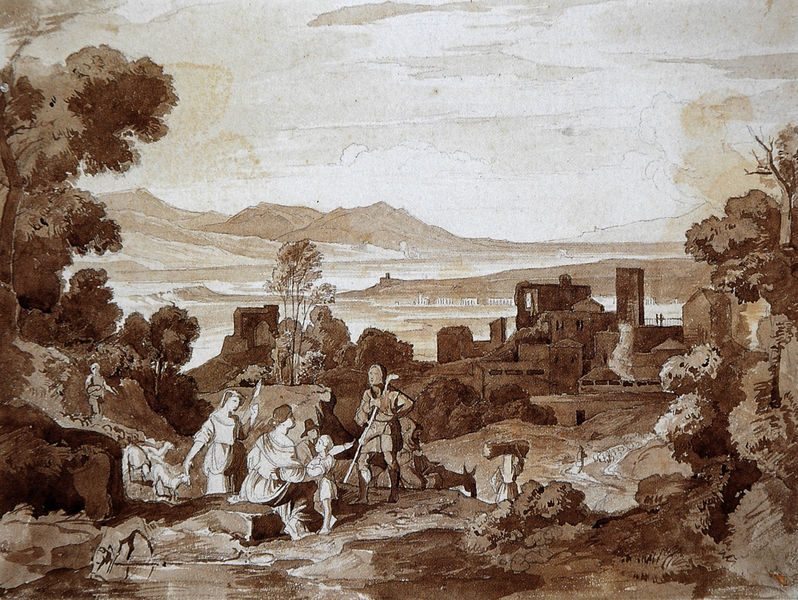
Titel: Olevano mit Blick auf die Campagna
Künstler: Joseph Anton Koch
Standort: Hamburg
Institution: Hamburger Kunsthalle, Kupferstichkabinett
Schlagwörter: baum, berg, dunkel, feder, felsen, gestein, gruppe, himmel, mann, meer, schatten, wasser, weiß, wolken, aquarell, bäume, fluss, frauen, landschaft, menschen, ocker, see, sitzen, stadt, teich, ufer, äste, braun, frau, grau, hell, hintergrund, licht, männer, schwarz, skizze, szene, zeichnung, dame, gebäude, gras, haus, hund, tier, tiere, weg, wiese, wolke, zaun, beige, gespräch, alt, dienerin, stein, steine, tragen, bach, ebene, ferne, flusslauf, horizont, häuser, hügel, natur, spiegelung, vieh, weite, zweige, büsche, gebüsch, gewässer, rauch, wege, insel, familie, kind, personen, bühne, tal, wald, bauern, esel, kinder, stock, turm, weiher, putte, küste, fassaden, italien, perspektive, stab, last, berge, fels, gebirge, dorf, grafik, herde, kuh, rind, naiv, picknick, rast, grisaille, sepia, strom, junge, trübe, eindruck, waschen, laviert, tusche, ruine, schaf, höhe, kloster, flussbett, draufsicht, lichtung, druck, radierung, ruinen, treffen, pinsel, unvollendet, gemäuer, wanderer, begegnung, vue, laubbäume, wildnis, arkadien, hirtenstab, kupferstich, schafe, ochse, stier, hirte, hirten, schäfer, schäferin, träger, ziegen, pastorale, rhein, gouache, aqurell, figurengruppe, campagna, bildtiefe, krümme, trägerin, abgang, repoussoirfigur, weite landschaft, prüderie, menschen#, südalpin, lcihe, efelsen, himmel-wolken